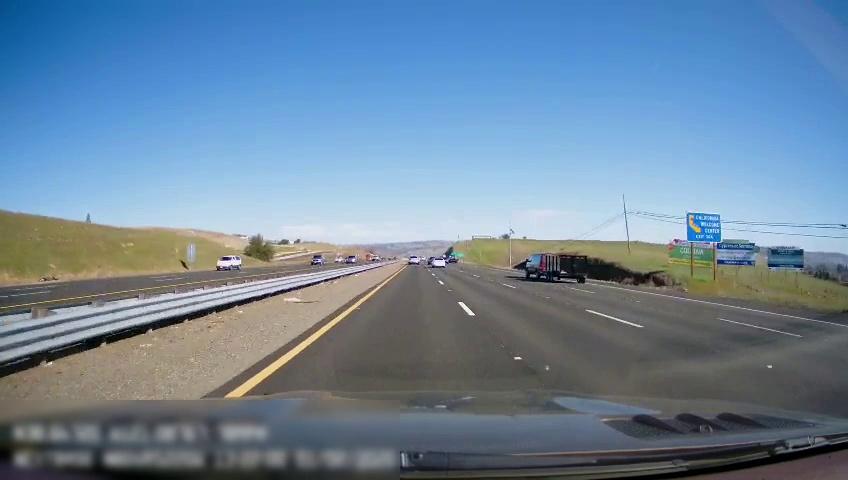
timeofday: Day
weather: Sunny
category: Drivable Space
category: Drivable Space
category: Vehicles | SUV
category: Vehicles | Van
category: Vehicles | Car
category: Vehicles | SUV
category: Vehicles | Car
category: Vehicles | Other LV
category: Vehicles | Van
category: Lanes | Current Lane
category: Lanes | Current Lane
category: Lanes | Alternate Lane
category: Lanes | Alternate Lane
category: Lanes | Alternate Lane
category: Lanes | Opposite Lane
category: Lanes | Opposite Lane
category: Lanes | Opposite Lane